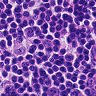
Metastatic tissue present: no